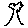
Label: tree